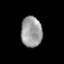
Tissue: lung
Cell type: T cells
Senescence score: 0.1822
Nuclear area (px): 628
Mean DAPI intensity: 156.691